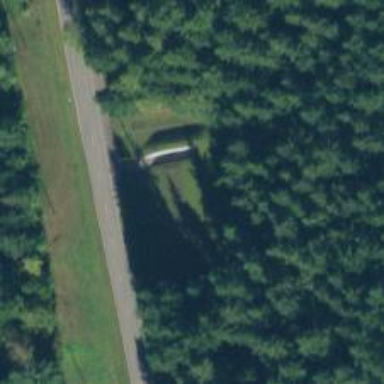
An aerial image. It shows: Military bunker.